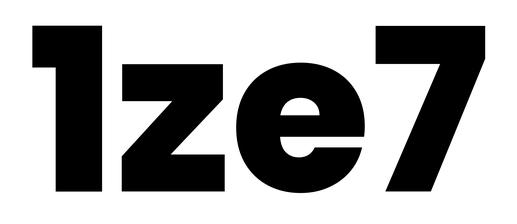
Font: Poppins-ExtraBold